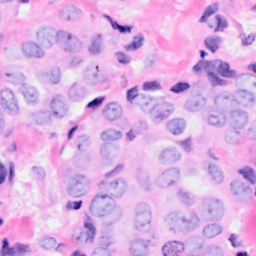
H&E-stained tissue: Breast